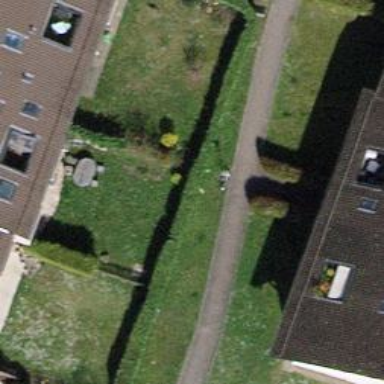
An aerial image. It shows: Garden that is leisure land.